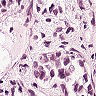
Metastatic tissue present: yes